В сообщающиеся сосуды одинакового поперечного сечения налиты две несмешивающиеся жидкости с плотностями $\rho$ и $0{,}8\rho$, как показано на рисунке. Правый сосуд имеет шкалу с ценой деления $H$. В сосудах в состоянии равновесия находятся два одинаковых цилиндра, соединённые друг с другом лёгкой нерастяжимой тонкой нитью, пропущенной через два неподвижных гладких блока. Площадь поперечного сечения цилиндров много меньше площади поперечного сечения сосудов. Высота каждого цилиндра равна $H$. Правый цилиндр наполовину погружён в жидкость плотностью $0{,}8\rho$.
Чему равна высота столба жидкости в левом сосуде?
Какая часть объёма левого цилиндра погружена в жидкость? В левый сосуд доливают жидкость плотностью $\rho$ так, чтобы поверхность этой жидкости совпадала с верхним основанием левого цилиндра.
Определите в долях $H$ на сколько после этого сместится верхняя граница жидкости плотностью $0{,}8\rho$ в правом сосуде? Жидкости из сосудов не выливаются. Атмосферным давлением можно пренебречь.
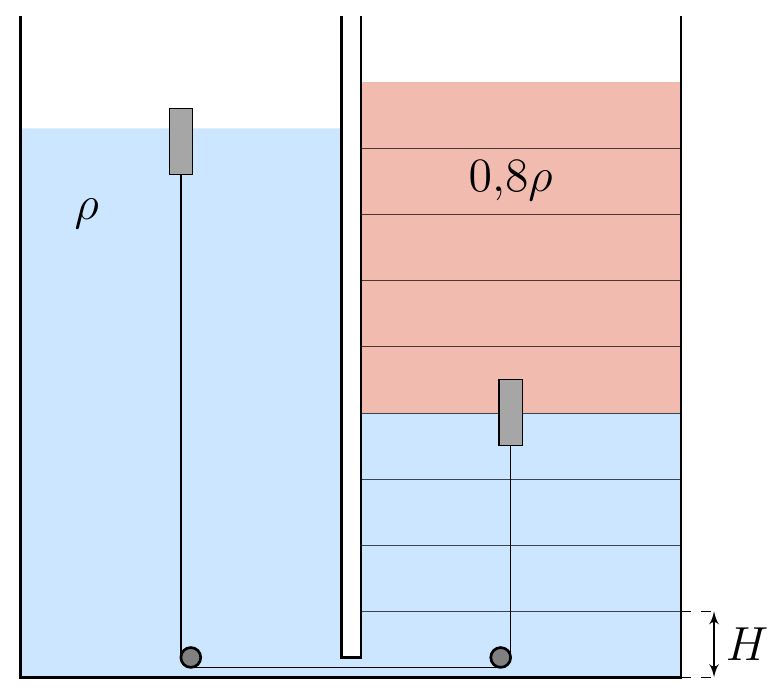
Чему равна высота столба жидкости в левом сосуде?
Решение: Рассмотрим давление $P_1$ в левом и $P_2$ в правом сосудах на уровне дна. По закону сообщающихся сосудов эти давления должны быть равны: $P_1= P_2$.Пусть $X$ искомый уровень жидкости в левом сосуде, тогда рассмотрим гидростатические давления на уровне дна:$$\rho gX=\rho g4H+0{,}8\rho g5H.$$После всех сокращений и преобразований получаем:
Ответ: $$X=8H.$$

Какая часть объёма левого цилиндра погружена в жидкость?
Решение: Обозначим объём погруженной части левого цилиндра $V_1$. Запишем условие равновесия для этого тела:$$\rho gV_1=mg+T,$$где $mg$ — сила тяжести цилиндра, $T$ — сила натяжения нити.Теперь запишем условие равновесия для правого цилиндра, учитывая то, что на него действуют две силы Архимеда: со стороны жидкости плотностью $\rho$ и со стороны жидкости плотностью $0{,}8\rho$.$$\rho g\frac V2+0{,}8\rho g\frac V2=mg+T.$$У условий равновесия одинаковые правые части, значит, мы можем приравнять их левые части:$$\rho gV_1=\rho g\frac V2+0{,}8\rho g\frac V2.$$После всех преобразований получаем:
Ответ: $$V_1/V=0{,}9.$$

Определите в долях $H$ на сколько после этого сместится верхняя граница жидкости плотностью $0{,}8\rho$ в правом сосуде?
Решение: Пусть верхняя граница жидкости в правом сосуде сместится вверх на $\Delta H$, значит и граница раздела жидкостей в правом сосуде тоже сместится вверх на $\Delta H$. Из условия равенства давлений в сообщающихся сосудах следует, что столб жидкости с плотностью $\rho$ в левом сосуде тоже должен увеличиться на $\Delta H$.Левый цилиндр в новом состоянии равновесия будет полностью погружён в жидкость. Значит, выталкивающая сила, действующая на него, возрастёт. Он переместится вверх на величину $b$. Можем записать формулу связи этих величин: $\Delta H= b + 0{,}1H$. Отсюда $b = \Delta H - 0{,}1H$.Из нерастяжимости нити следует, что правый цилиндр опустится на эту же величину. Глубина погружения правого цилиндра в жидкость плотностью $\rho$ увеличится на $(b + \Delta H)$, а в жидкость плотностью $0{,}8\rho$ уменьшится на ту же величину. Запишем новое уравнение равновесий для левого цилиндра:$$mg+T_1=\rho SgH.$$Для правого: $$mg+T_1=\rho Sg\left(\frac H2+\Delta H+b\right)+0{,}8\rho Sg\left(\frac H2-\Delta H-b\right).$$Так как левые части этих уравнений равны, то можем приравнять правые и после всех сокращений и преобразований получим: $H=0{,}9H+0{,}2H+0{,}2b.$Подставим выражение для $b$ и после всех преобразований получим:
Ответ: $$\Delta H/H=0{,}3.$$
Темы:
T, Механика, Всероссийские, Гидростатика